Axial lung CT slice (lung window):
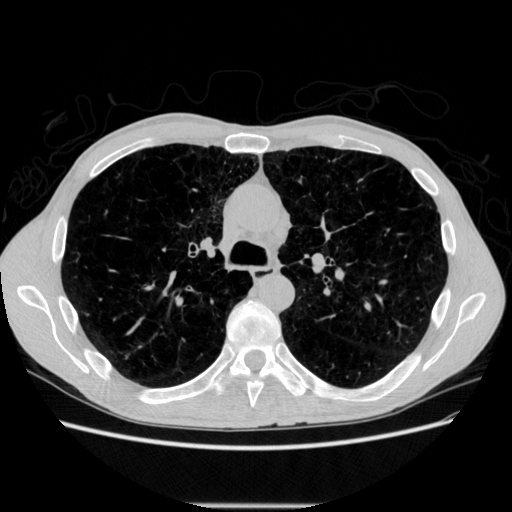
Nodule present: no